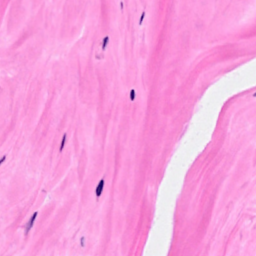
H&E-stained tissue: Breast